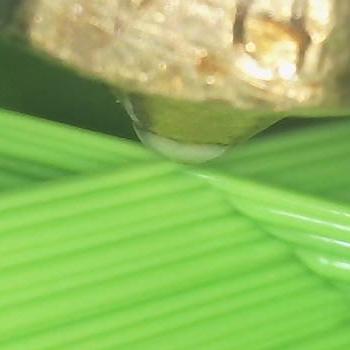
Flow rate: 66%